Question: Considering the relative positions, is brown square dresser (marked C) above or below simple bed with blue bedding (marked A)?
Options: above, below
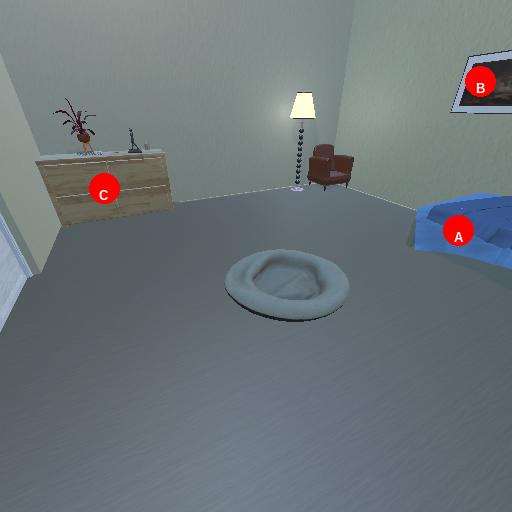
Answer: above